Aerial crown-view tile of a tropical tree (Barro Colorado Island, Panama), acquired 20250818:
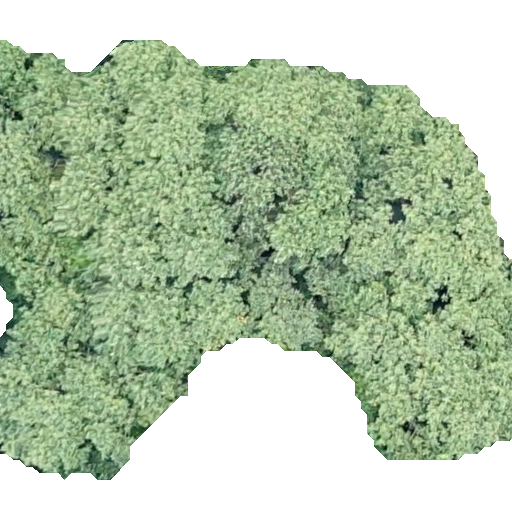
Species: Hieronyma alchorneoides
GBIF accepted scientific name: Hieronyma alchorneoides
Crown area: 301.526 m²